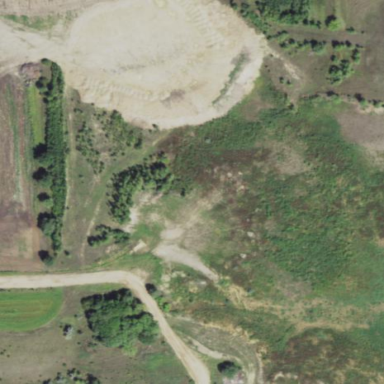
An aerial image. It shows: Quarry area.